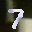
Label: 7